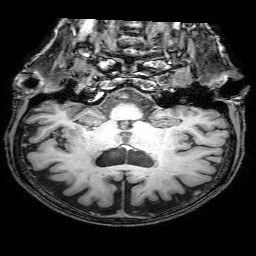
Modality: T1w
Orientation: sagittal
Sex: female
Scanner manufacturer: philips
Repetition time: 0.008212 s
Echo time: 0.00376 s